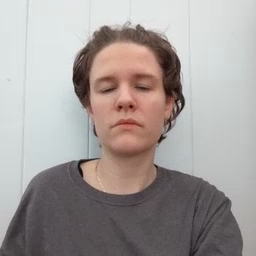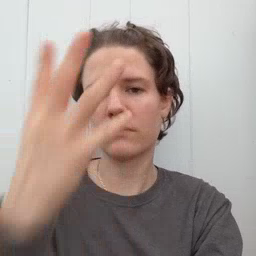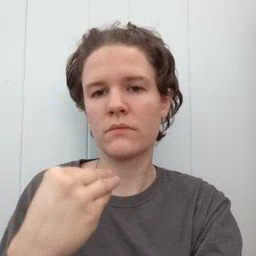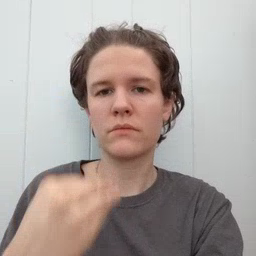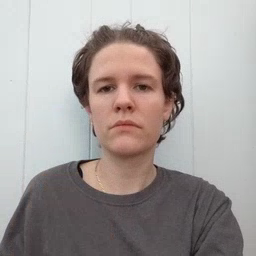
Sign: sleep